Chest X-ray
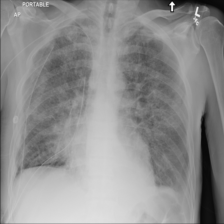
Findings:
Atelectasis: negative
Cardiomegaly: negative
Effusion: negative
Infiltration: negative
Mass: negative
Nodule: negative
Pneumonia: negative
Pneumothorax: negative
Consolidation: negative
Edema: negative
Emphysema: negative
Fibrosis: negative
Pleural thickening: positive
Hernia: negative